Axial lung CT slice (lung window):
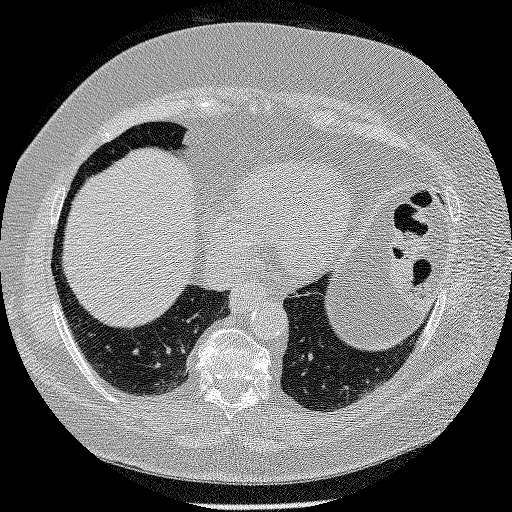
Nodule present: no